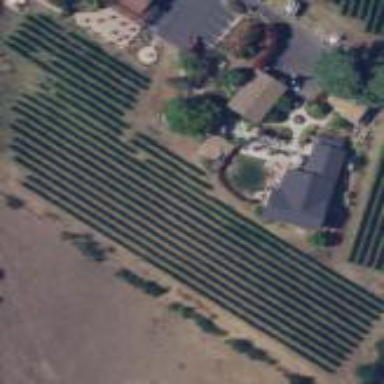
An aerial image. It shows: Vineyard growing grapes.